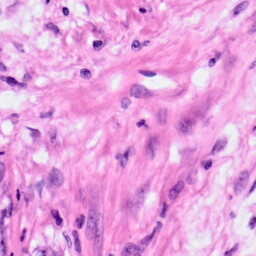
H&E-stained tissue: Pancreatic